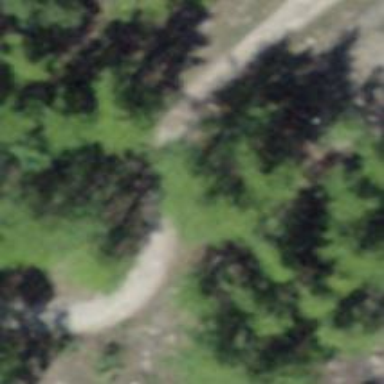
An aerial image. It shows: Unpaved path.